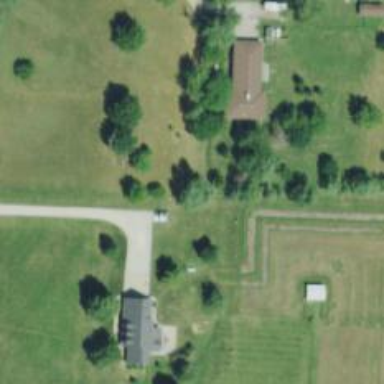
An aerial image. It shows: Driveway leading to service road.